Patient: sex M, age 30
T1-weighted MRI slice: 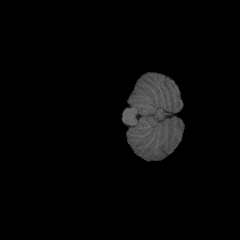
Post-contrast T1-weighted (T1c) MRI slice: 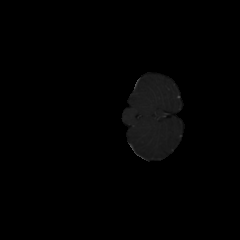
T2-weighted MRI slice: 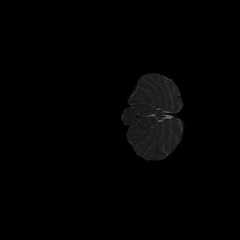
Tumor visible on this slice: no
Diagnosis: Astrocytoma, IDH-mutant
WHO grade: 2